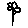
Label: flower